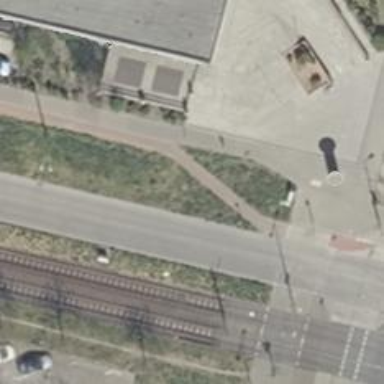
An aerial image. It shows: Separate cycleway beside sidewalk.